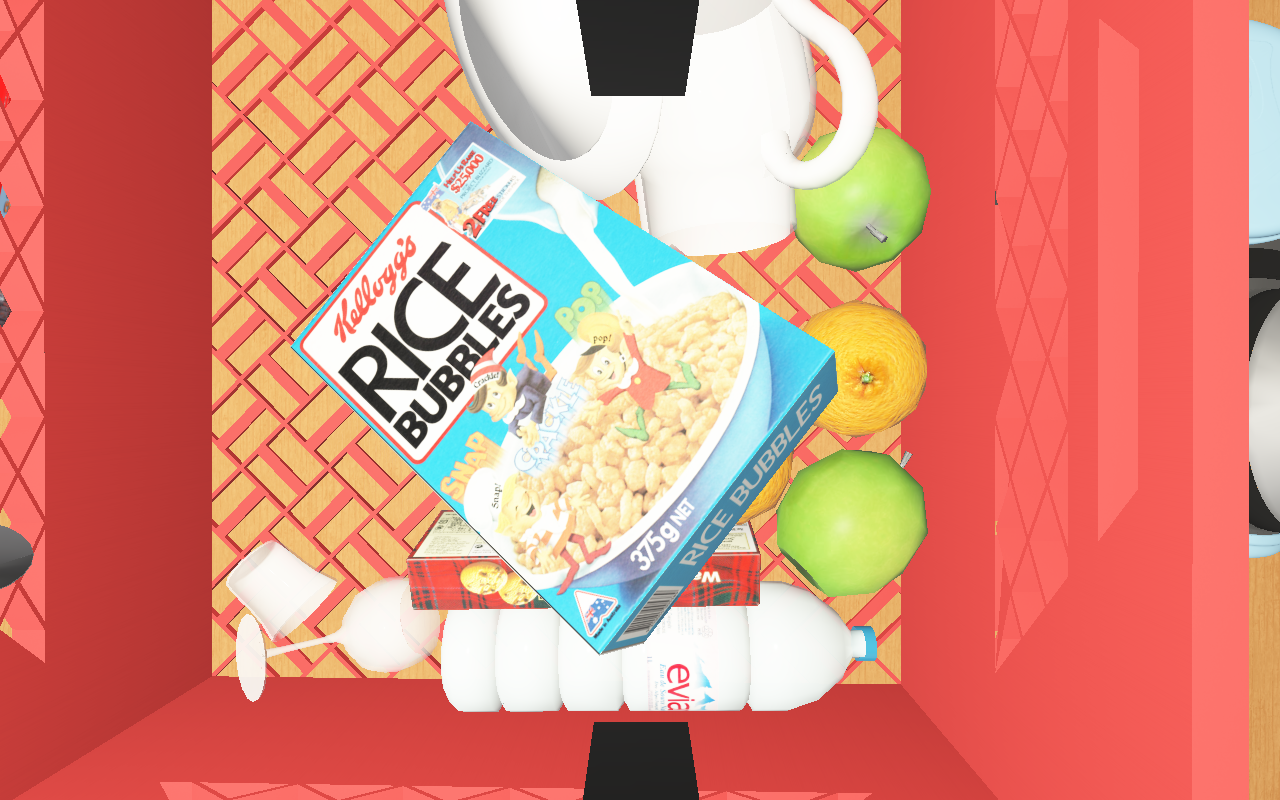
Objects in the scene:
carafe
water bottle
apple
apple
orange
orange
glass
wineglass
honey jar
cereal box
biscuit box